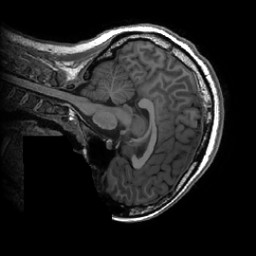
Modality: T1w
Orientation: sagittal
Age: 18
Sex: female
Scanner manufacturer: ge
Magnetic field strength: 3 T
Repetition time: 0.007348 s
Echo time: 0.003036 s